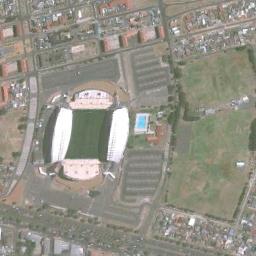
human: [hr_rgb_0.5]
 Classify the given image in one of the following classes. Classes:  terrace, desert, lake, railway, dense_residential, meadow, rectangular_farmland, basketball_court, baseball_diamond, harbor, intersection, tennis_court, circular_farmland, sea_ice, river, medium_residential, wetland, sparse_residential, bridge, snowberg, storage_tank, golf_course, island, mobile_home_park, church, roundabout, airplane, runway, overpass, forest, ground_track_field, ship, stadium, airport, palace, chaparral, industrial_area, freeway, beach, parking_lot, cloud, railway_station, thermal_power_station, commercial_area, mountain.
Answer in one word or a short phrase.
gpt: stadium